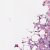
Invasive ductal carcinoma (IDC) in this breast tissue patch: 1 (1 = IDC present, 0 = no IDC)